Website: bh-photo
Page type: address-validator
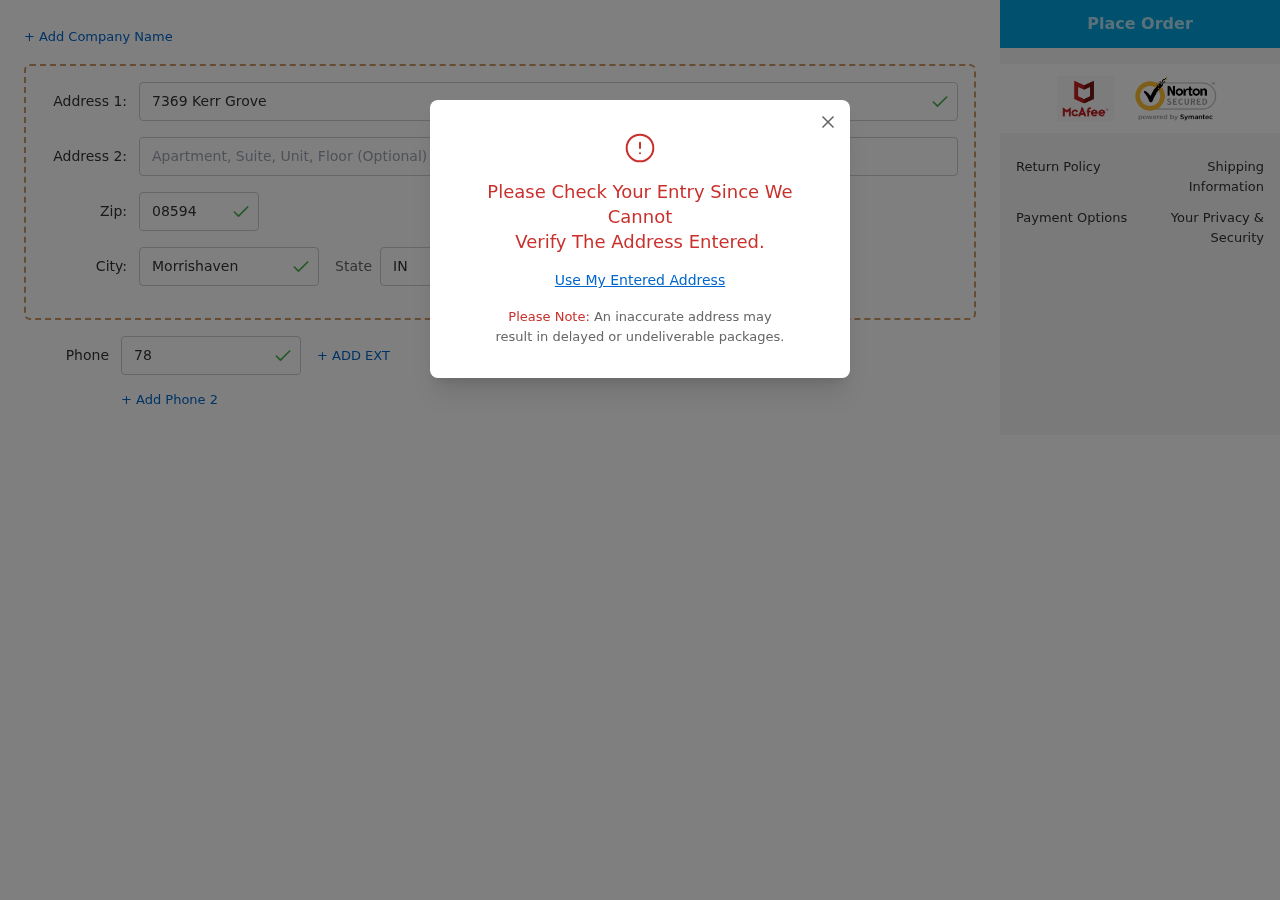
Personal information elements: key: PII_CITY
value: Morrishaven
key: PII_PHONE
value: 7862664484
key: PII_POSTCODE
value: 08594
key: PII_STATE_ABBR
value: IN
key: PII_STREET
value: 7369 Kerr Grove